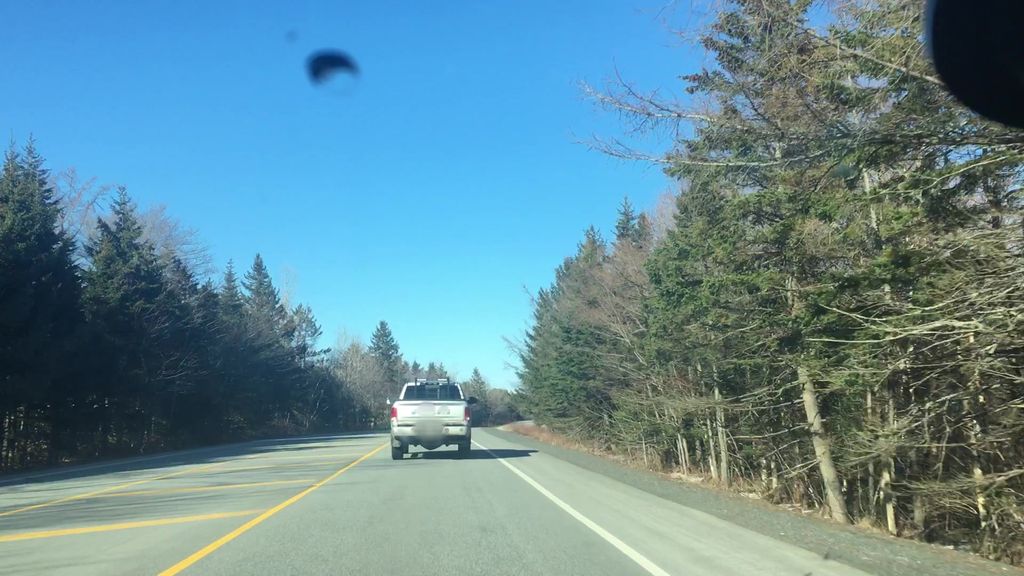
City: halifax